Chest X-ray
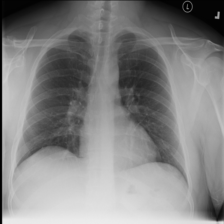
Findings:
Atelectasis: positive
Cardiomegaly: negative
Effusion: negative
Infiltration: positive
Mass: negative
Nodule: negative
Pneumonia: negative
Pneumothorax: negative
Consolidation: negative
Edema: negative
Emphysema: negative
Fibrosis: negative
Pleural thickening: negative
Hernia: negative